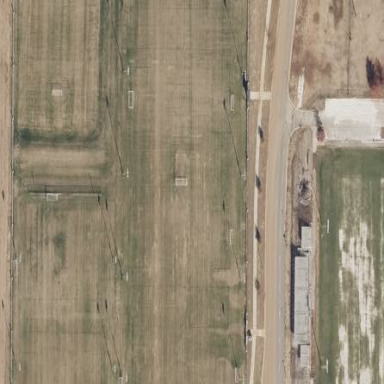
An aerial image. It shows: Soccer pitch for leisureland activities.